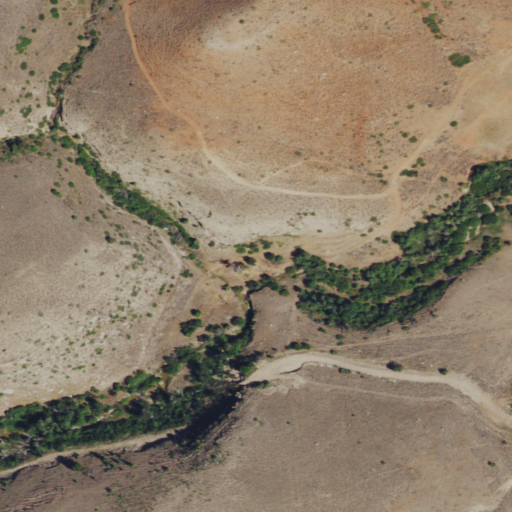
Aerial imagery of valley in Wyoming named Ferguson Gulch containing shrub, evergreen forest, open development, and grassland